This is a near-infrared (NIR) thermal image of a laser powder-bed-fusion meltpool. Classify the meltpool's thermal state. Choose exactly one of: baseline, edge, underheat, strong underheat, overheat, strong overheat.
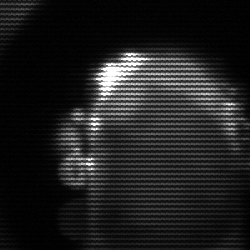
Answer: baseline